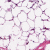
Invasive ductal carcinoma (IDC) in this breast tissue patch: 0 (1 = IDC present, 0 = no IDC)